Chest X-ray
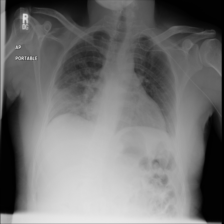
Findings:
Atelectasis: negative
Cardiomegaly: negative
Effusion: negative
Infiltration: negative
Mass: negative
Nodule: negative
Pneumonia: negative
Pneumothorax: negative
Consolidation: negative
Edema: negative
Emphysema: negative
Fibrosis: negative
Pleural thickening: negative
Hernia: negative